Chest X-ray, PA view. Patient: 71 years old, sex F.
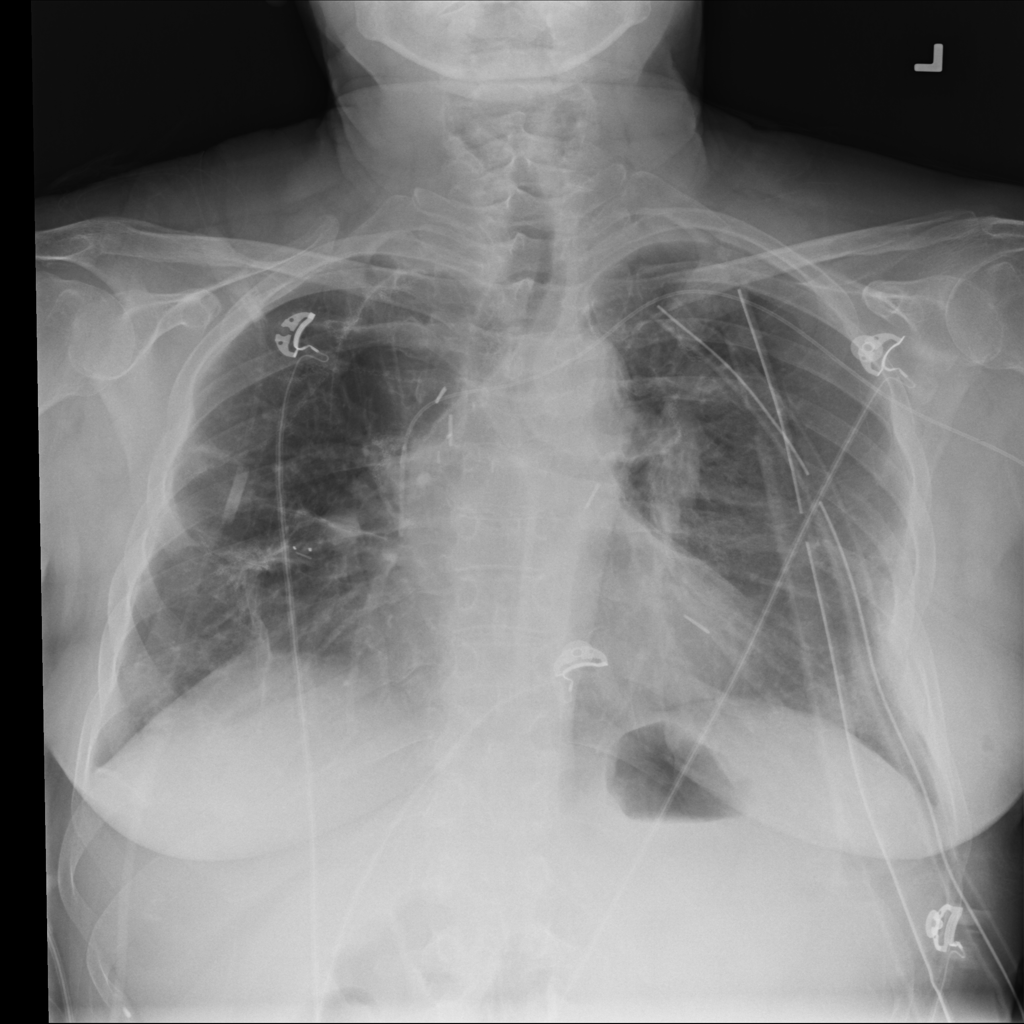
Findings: No Finding